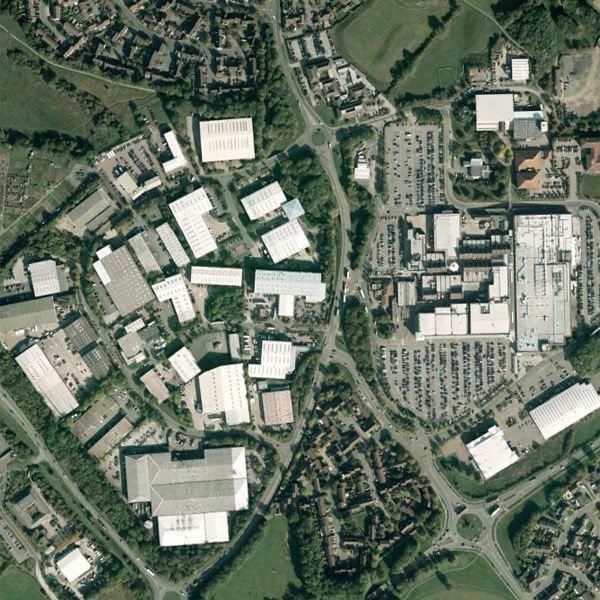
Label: Industrial